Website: walmart
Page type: payment
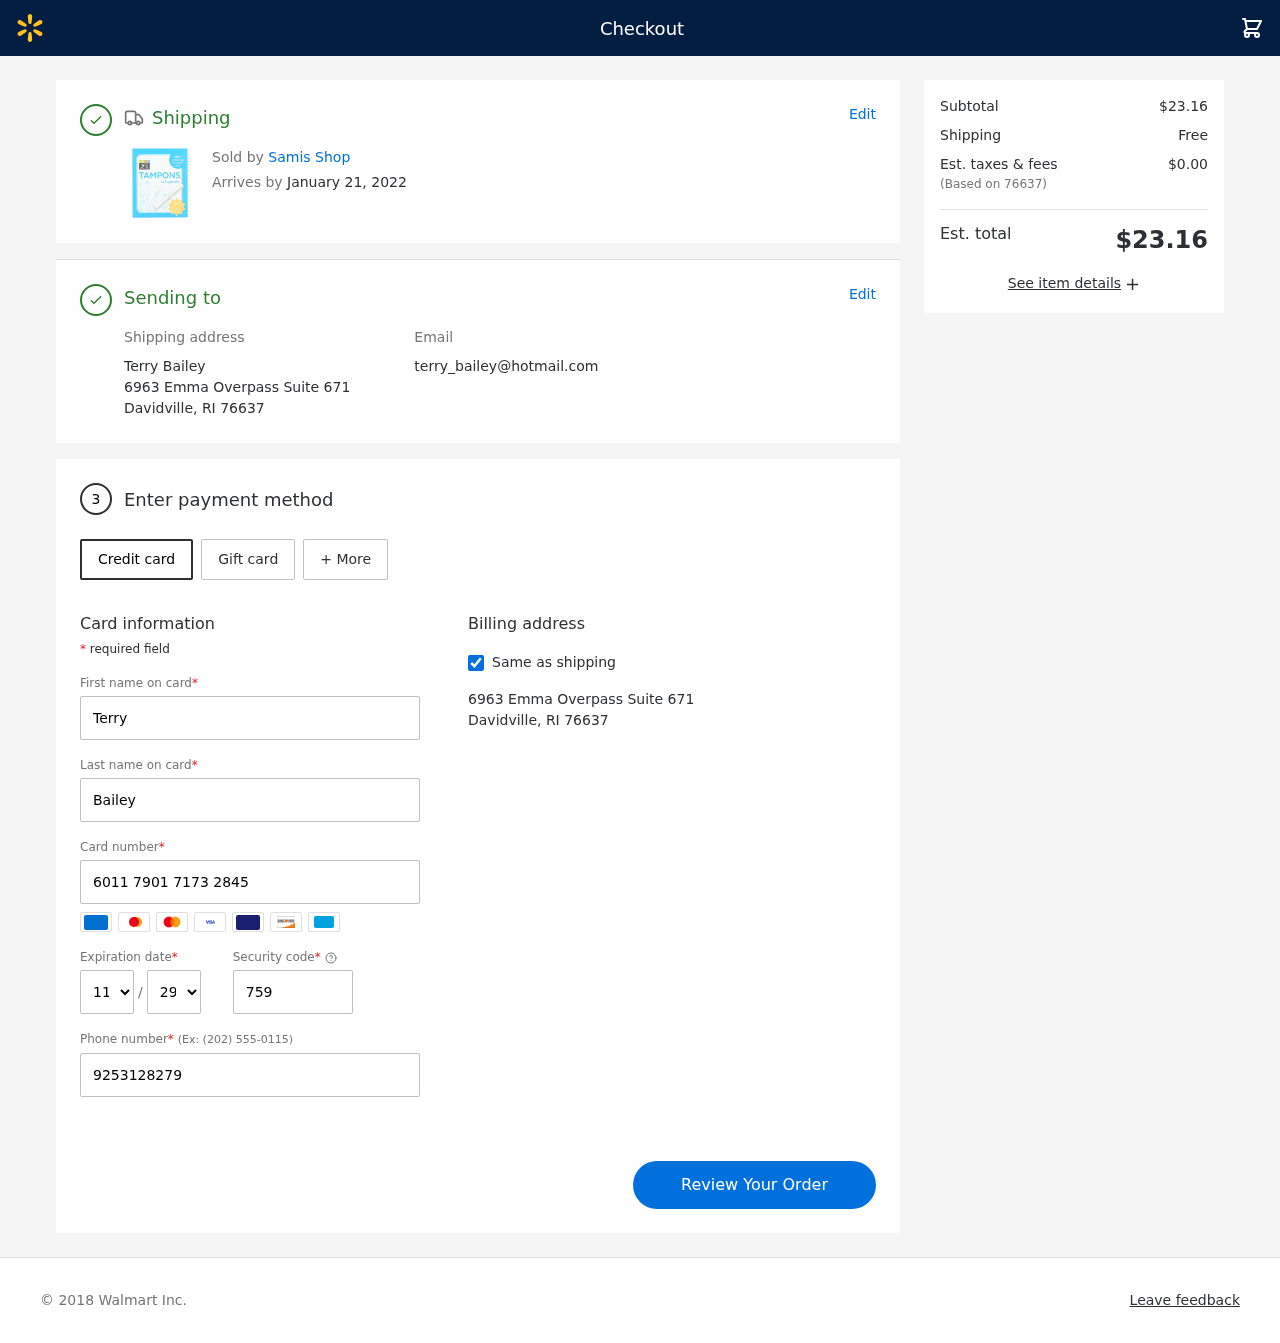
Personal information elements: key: PII_CARD_CVV
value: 759
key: PII_CARD_EXPIRY_MONTH
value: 11
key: PII_CARD_EXPIRY_YEAR
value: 29
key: PII_CARD_NUMBER
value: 6011 7901 7173 2845
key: PII_CITY_STATE_ZIP
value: Davidville, RI 76637
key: PII_EMAIL
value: terry_bailey@hotmail.com
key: PII_FIRSTNAME
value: Terry
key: PII_FULLNAME
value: Terry Bailey
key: PII_LASTNAME
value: Bailey
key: PII_PHONE
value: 9253128279
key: PII_POSTCODE
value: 76637
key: PII_STREET
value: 6963 Emma Overpass Suite 671
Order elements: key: ORDER_DELIVERY_DATE
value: January 21, 2022
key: ORDER_SUBTOTAL
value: $23.16
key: ORDER_SHIPPING_COST
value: Free
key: ORDER_TAX
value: $0.00
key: ORDER_TOTAL
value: $23.16